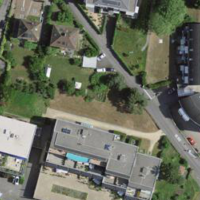
EUNIS habitat code: 55
Species observed at this site:
Taxus baccata
Papaver somniferum